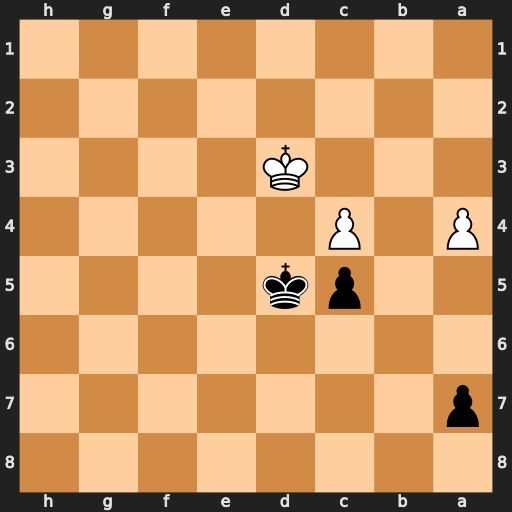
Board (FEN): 8/p7/8/2pk4/P1P5/3K4/8/8
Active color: b
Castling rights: -
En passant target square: -
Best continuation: Ke5 a5 Kf4